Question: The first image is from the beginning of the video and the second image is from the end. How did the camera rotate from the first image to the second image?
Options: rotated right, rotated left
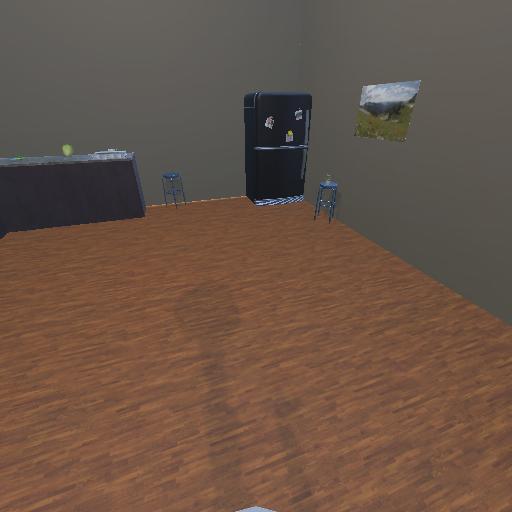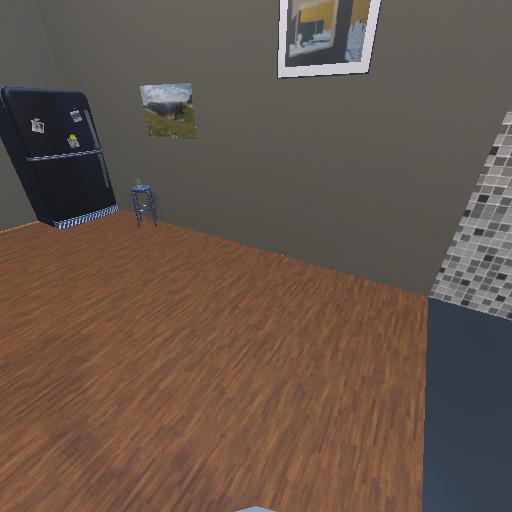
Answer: rotated right